Question: We use the 'Ref Txxx'syntax in our git commits to link those to tasks. Nice feature, exactly what we want, however:
During development and rebasing in a this creates a lot of noise in the history, i.e. a lot of commits are shown as striketrough after a rebase etc.

Can this be avoided? Of course, I could use a dummy 'Ref' and then replace those when I think I am done. But can I exclude a branch from being monitored by or is there another smart way to deal with this?
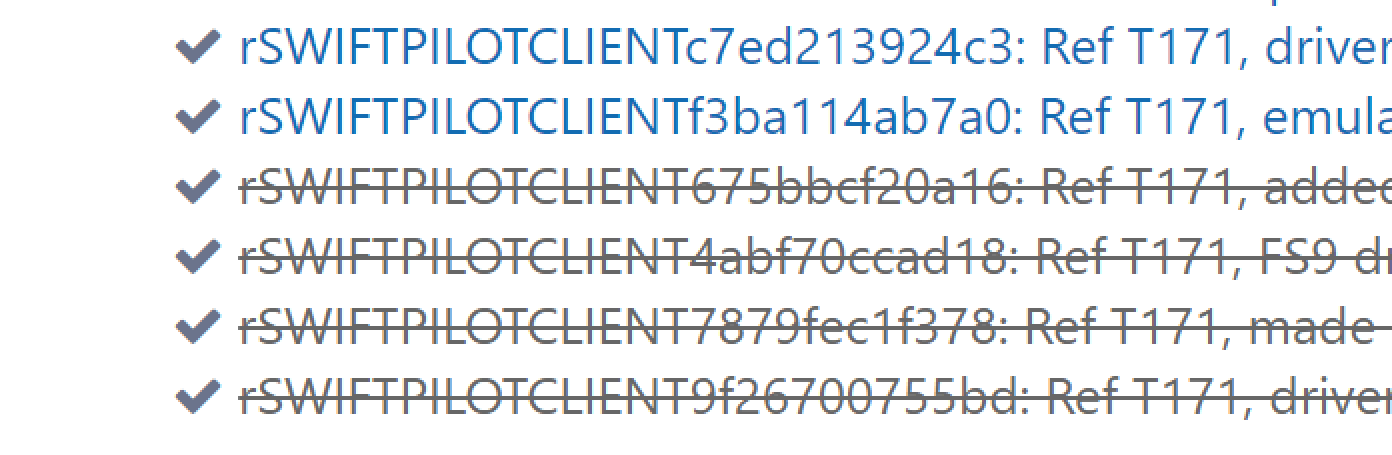
Answer: Yes, you can have phabricator just watch certain ones, and thereby implicitly ignore other branches.
Go to 'Repositories' -> select a repository -> Actions -> Manage Repository -> Branches-> Edit. Here you can set 'Track Only' to describe which branches phabricator should look at.
I've got a number of branches where I want phabricator to ignore 'personal/$USER/' branches, thus I set 'Track Only'to:
'''
regexp(/^(?!personal)/)
'''
Have a look at the <URL>.